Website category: phone
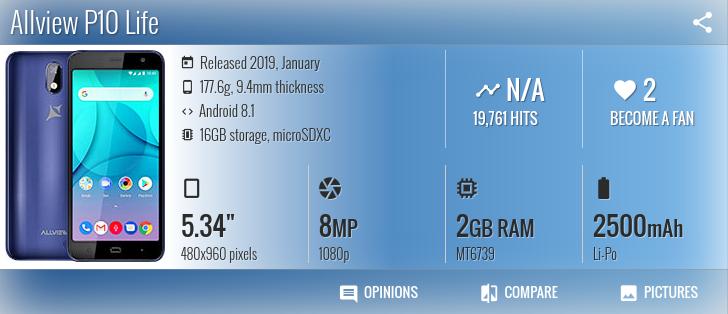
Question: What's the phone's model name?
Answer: Allview P10 Life

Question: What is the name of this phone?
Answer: Allview P10 Life

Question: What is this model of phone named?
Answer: Allview P10 Life

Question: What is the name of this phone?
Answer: Allview P10 Life

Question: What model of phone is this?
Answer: Allview P10 Life

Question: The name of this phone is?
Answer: Allview P10 Life

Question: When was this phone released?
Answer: Released 2019, January

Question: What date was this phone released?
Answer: Released 2019, January

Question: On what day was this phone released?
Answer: Released 2019, January

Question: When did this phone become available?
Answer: Released 2019, January

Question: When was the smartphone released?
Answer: Released 2019, January

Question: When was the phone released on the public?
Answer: Released 2019, January

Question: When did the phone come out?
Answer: Released 2019, January

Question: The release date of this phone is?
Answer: Released 2019, January

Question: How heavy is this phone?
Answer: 177.6g

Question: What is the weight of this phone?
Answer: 177.6g

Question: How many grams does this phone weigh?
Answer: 177.6g

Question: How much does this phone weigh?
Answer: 177.6g

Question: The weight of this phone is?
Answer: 177.6g

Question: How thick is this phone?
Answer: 9.4mm thickness

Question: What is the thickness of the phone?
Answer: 9.4mm thickness

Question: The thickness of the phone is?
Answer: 9.4mm thickness

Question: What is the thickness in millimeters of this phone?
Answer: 9.4mm thickness

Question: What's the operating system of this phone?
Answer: Android 8.1

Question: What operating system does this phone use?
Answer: Android 8.1

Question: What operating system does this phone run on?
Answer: Android 8.1

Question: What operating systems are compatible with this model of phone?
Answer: Android 8.1

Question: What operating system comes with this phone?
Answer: Android 8.1

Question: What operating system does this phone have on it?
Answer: Android 8.1

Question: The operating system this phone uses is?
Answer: Android 8.1

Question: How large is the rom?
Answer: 16GB storage

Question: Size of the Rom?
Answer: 16GB storage

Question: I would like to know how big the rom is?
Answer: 16GB storage

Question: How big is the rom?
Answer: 16GB storage

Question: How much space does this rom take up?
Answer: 16GB storage

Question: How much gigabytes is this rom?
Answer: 16GB storage

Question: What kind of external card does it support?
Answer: microSDXC

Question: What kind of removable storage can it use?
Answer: microSDXC

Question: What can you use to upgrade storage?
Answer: microSDXC

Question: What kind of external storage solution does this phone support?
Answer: microSDXC

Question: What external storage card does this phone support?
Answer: microSDXC

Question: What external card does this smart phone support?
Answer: microSDXC

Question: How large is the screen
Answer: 5.34"

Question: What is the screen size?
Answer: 5.34"

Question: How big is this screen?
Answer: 5.34"

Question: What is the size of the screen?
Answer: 5.34"

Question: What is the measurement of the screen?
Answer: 5.34"

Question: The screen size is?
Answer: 5.34"

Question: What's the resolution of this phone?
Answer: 480x960 pixels

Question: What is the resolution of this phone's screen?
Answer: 480x960 pixels

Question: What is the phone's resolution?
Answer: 480x960 pixels

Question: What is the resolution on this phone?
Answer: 480x960 pixels

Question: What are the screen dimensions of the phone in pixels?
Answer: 480x960 pixels

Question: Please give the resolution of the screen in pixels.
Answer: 480x960 pixels

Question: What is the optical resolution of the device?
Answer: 480x960 pixels

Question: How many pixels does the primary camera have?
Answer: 8 MP

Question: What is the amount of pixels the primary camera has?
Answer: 8 MP

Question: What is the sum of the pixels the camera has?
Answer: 8 MP

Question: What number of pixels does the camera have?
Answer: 8 MP

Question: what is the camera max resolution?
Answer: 8 MP

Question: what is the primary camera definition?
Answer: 8 MP

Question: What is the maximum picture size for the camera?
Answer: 8 MP

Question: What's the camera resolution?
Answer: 1080p

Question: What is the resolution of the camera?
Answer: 1080p